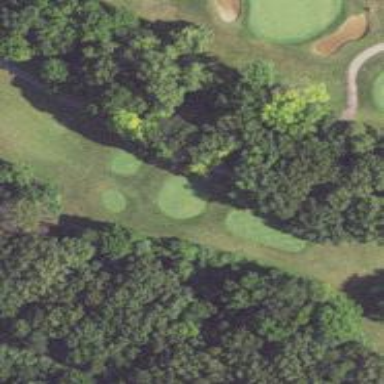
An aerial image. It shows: View of golf hole.